Interaction volume radius: 5 \u00c5
Interaction volume height: 10 \u00c5
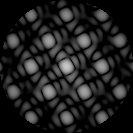
Disorder parameter: 0.09669